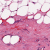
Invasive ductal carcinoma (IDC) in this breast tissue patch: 0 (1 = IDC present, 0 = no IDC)